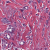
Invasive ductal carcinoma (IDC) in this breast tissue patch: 1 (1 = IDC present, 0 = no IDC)